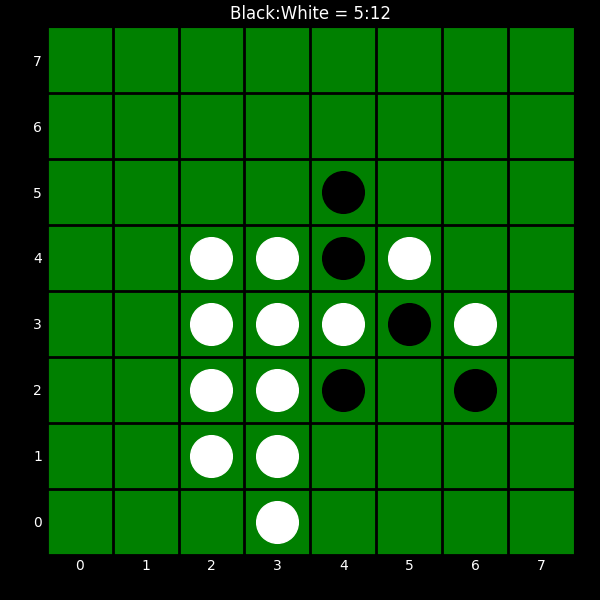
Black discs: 5
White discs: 12